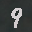
Label: 9